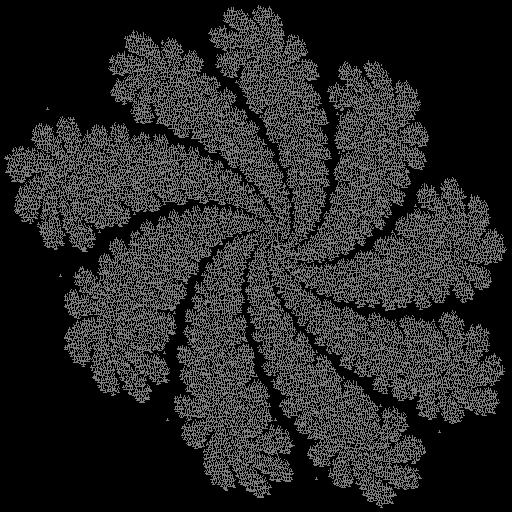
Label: flower